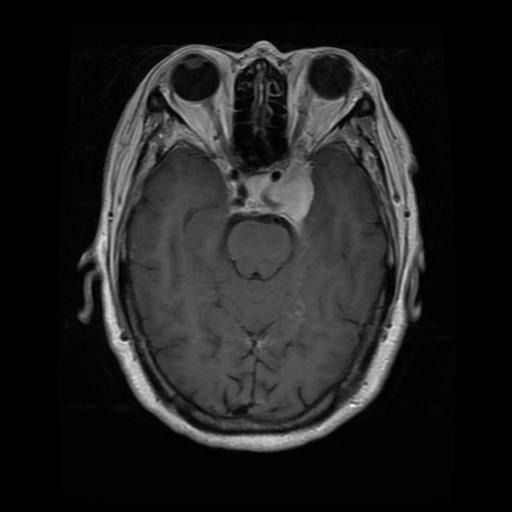
Label: meningioma